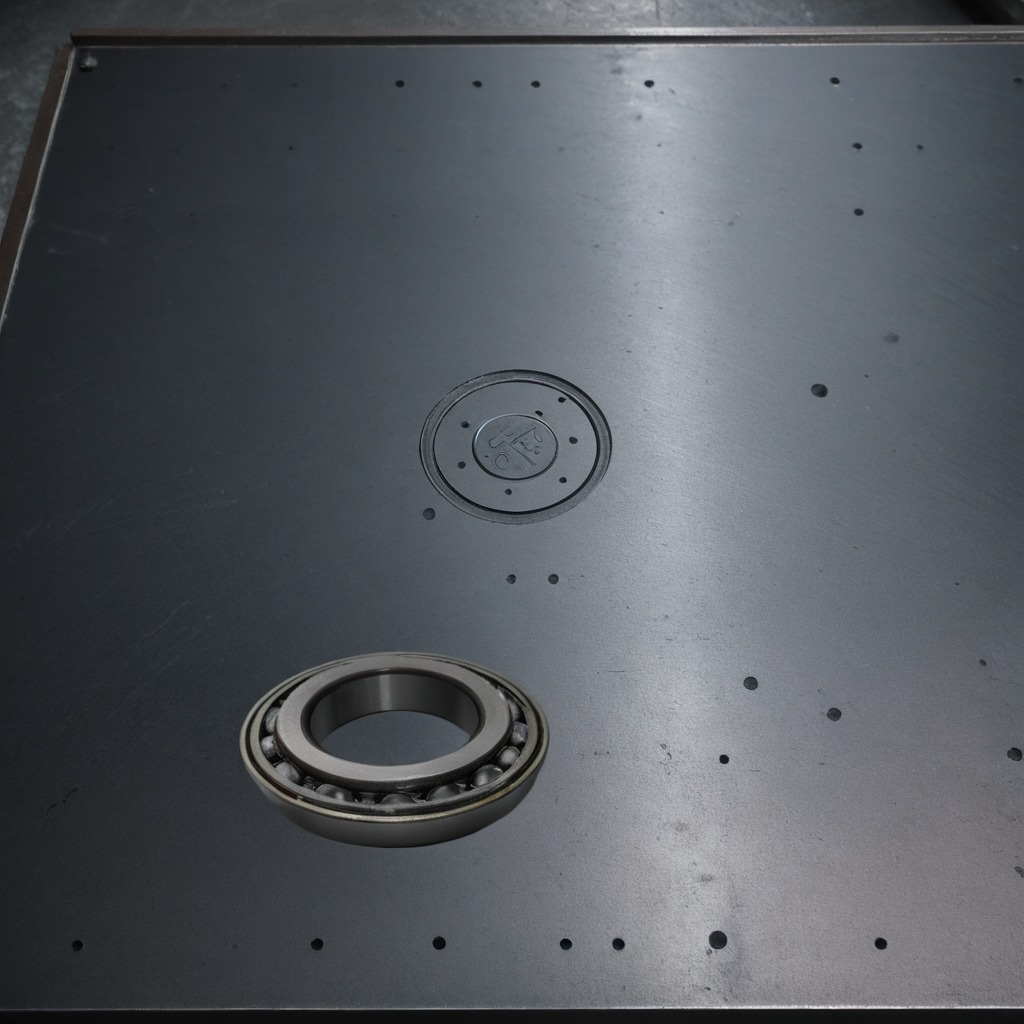
A metal ball bearing is lying on a cold steel table in a mining workshop.